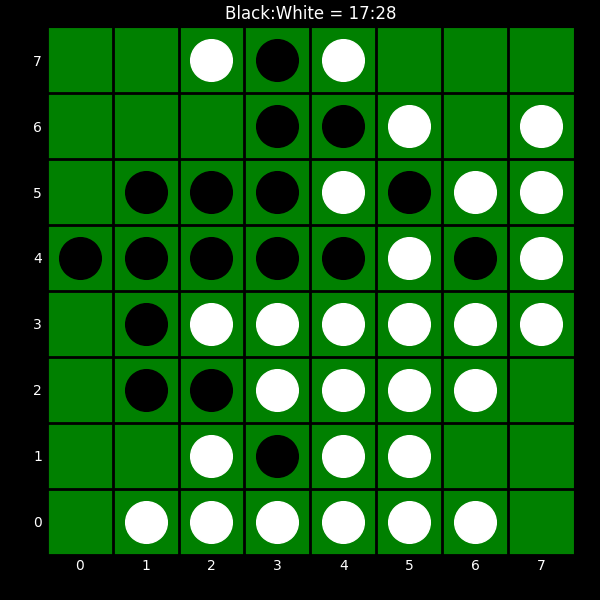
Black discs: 17
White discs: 28